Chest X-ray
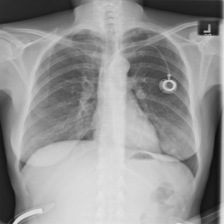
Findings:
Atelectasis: negative
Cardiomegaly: negative
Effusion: negative
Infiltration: negative
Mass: negative
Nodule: positive
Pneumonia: negative
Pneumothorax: negative
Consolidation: negative
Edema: negative
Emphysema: negative
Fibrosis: negative
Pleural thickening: negative
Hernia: negative